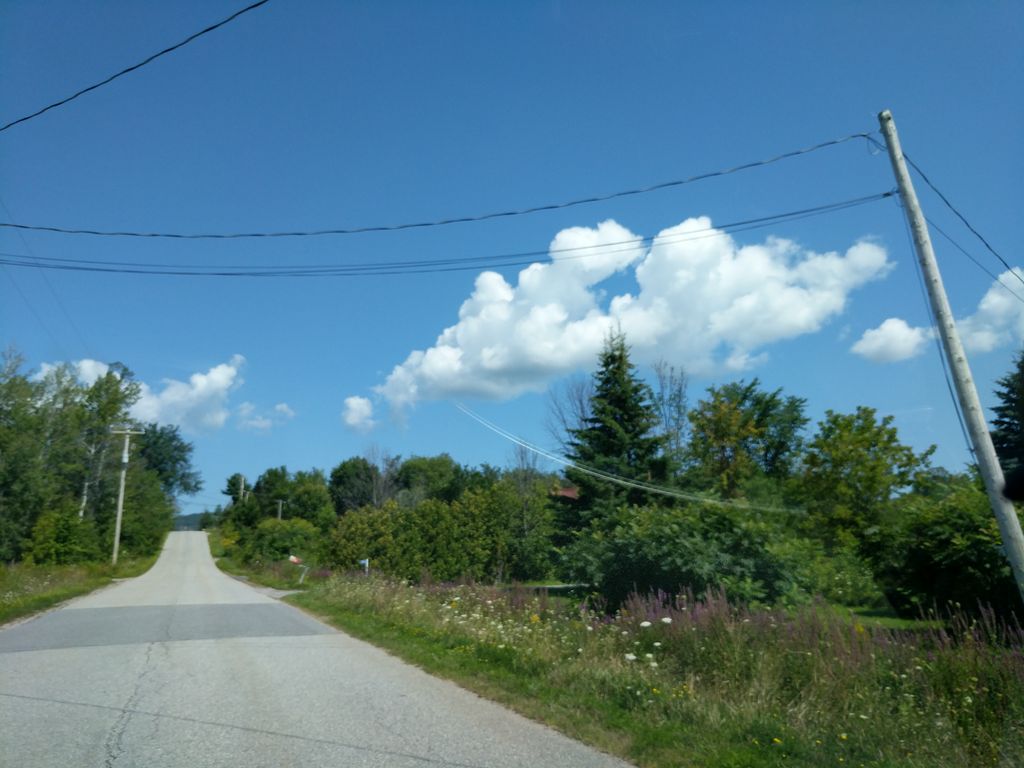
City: ottawa-gatineau